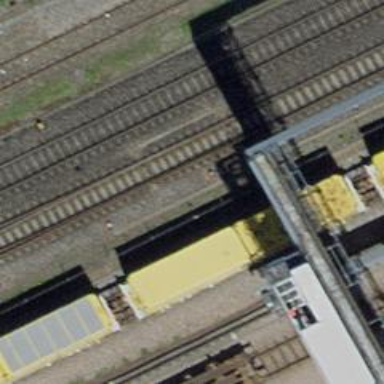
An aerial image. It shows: Railway switch.